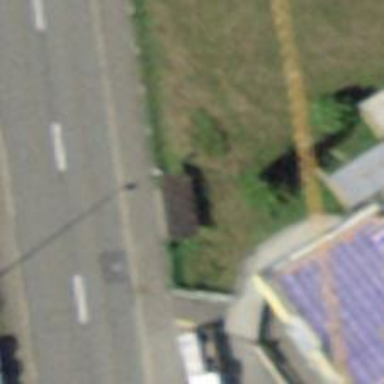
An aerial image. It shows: Post box.